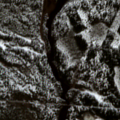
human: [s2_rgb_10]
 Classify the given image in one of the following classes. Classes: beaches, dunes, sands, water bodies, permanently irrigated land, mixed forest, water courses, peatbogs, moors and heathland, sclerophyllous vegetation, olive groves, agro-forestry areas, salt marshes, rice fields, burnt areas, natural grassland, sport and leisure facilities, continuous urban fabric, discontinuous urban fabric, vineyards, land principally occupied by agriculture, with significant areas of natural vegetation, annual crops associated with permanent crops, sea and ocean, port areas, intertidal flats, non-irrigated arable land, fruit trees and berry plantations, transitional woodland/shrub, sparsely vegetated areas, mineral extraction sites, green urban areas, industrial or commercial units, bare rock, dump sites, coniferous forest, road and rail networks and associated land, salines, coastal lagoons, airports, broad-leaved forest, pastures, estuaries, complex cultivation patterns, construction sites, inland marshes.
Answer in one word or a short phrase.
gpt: coniferous forest, mixed forest, transitional woodland/shrub, peatbogs